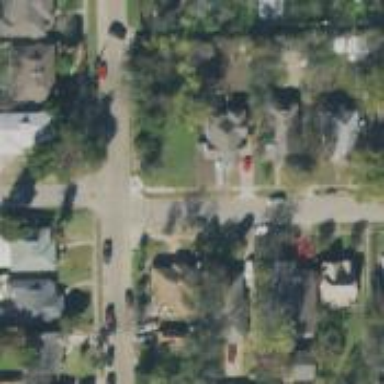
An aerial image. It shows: Residential road.